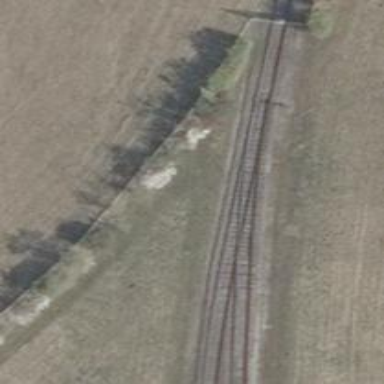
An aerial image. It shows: Railway spur service.